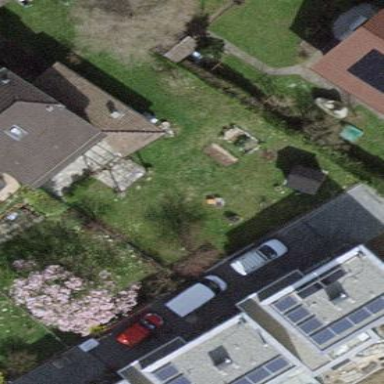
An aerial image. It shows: Garden surrounded by fence.